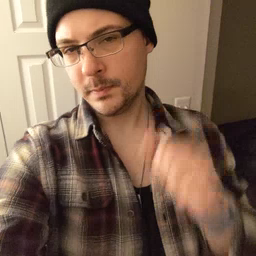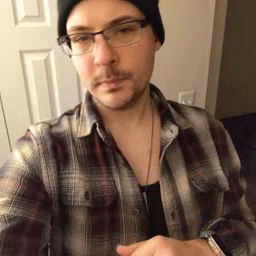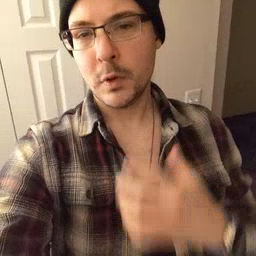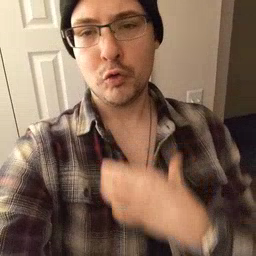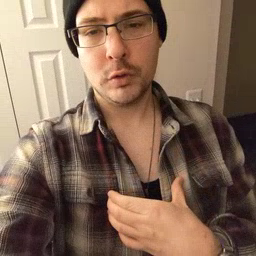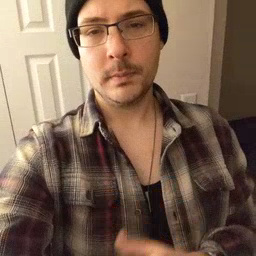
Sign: hungry